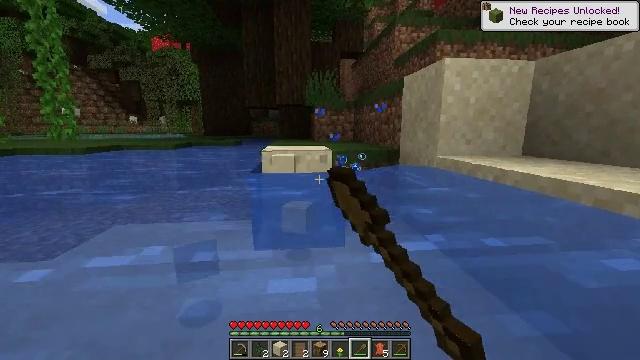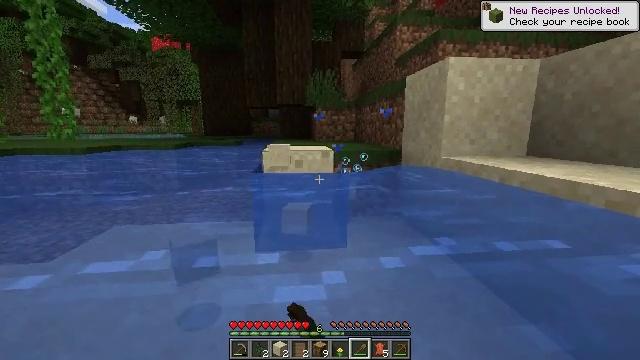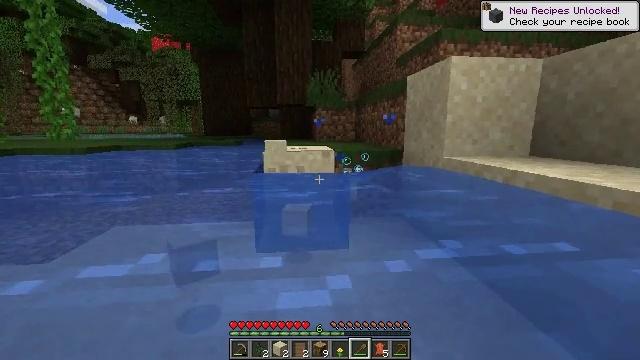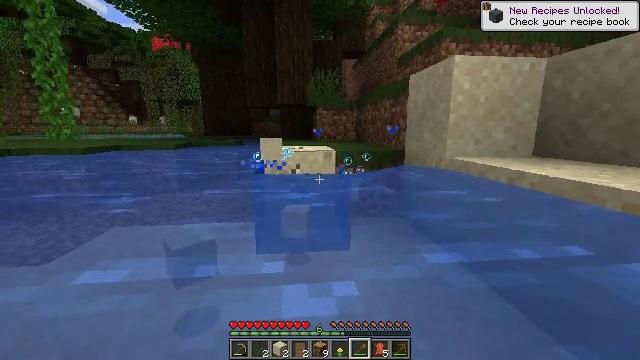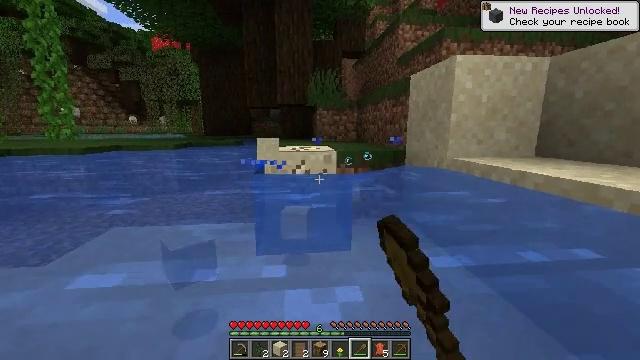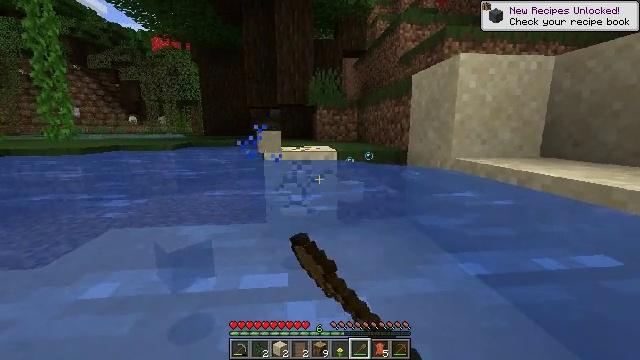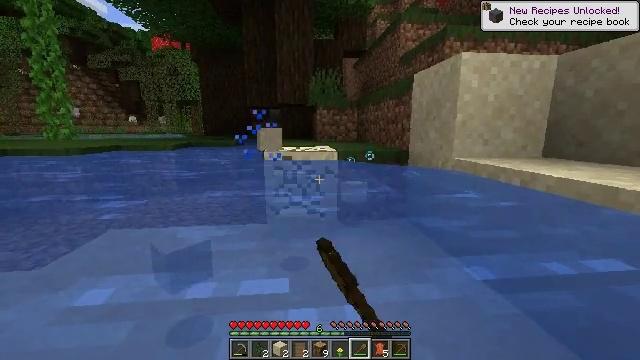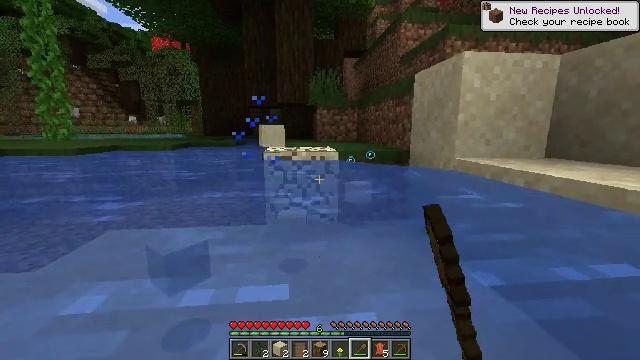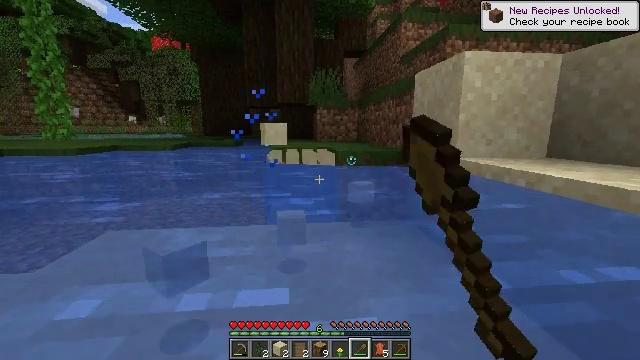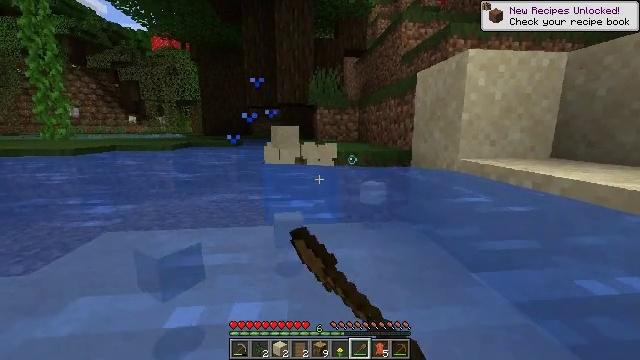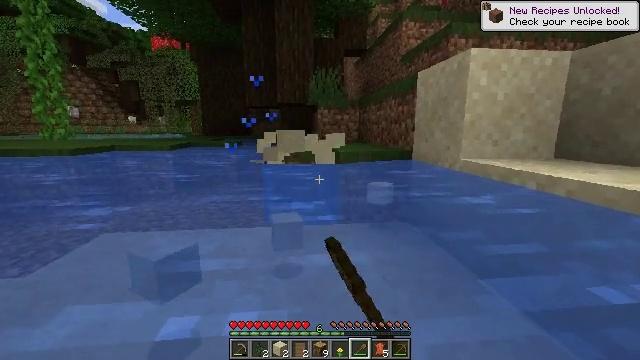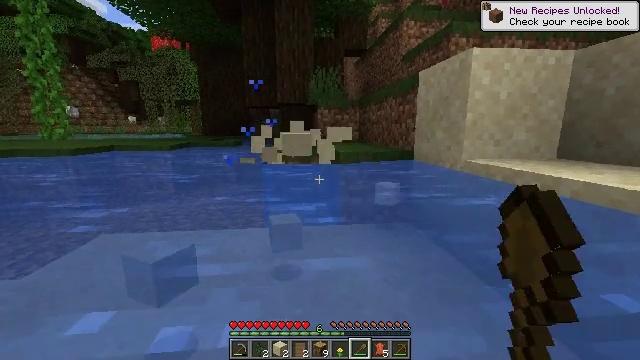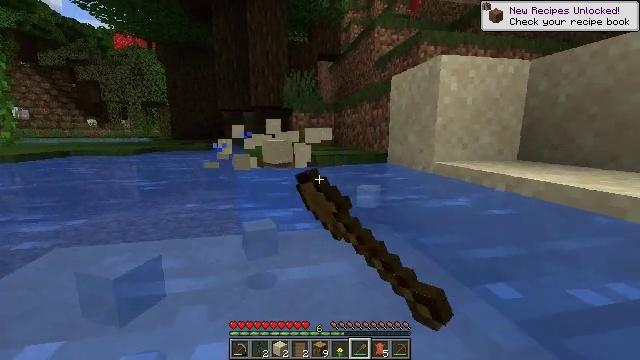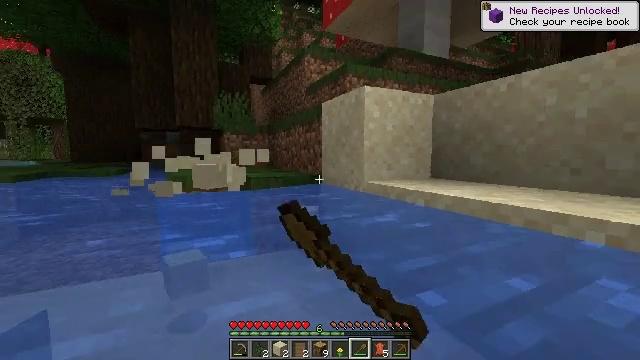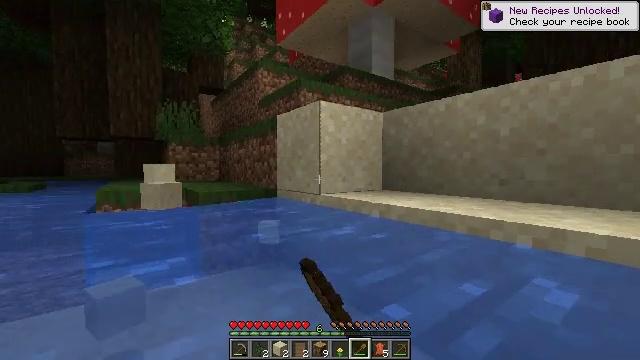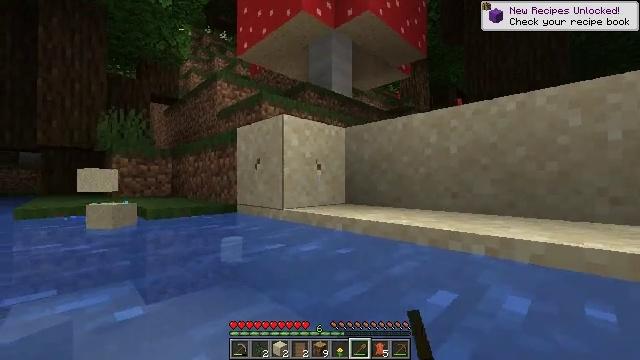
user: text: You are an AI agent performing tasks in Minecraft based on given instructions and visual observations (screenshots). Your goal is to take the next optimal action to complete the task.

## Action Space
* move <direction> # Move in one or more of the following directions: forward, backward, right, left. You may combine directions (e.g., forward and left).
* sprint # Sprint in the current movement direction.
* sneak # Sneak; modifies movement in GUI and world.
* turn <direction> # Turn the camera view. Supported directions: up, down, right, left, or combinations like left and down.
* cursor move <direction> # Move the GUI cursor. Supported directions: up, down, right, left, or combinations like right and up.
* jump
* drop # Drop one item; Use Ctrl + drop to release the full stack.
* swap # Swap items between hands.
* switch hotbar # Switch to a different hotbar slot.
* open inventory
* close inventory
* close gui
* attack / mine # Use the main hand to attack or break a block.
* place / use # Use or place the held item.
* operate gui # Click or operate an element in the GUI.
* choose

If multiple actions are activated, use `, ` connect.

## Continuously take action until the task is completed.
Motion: motion action
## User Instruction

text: Dig up some sand.
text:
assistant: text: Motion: move forward, sneak, attack / mine
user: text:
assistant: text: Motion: move forward, sneak, attack / mine
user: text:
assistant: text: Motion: move forward, sneak, attack / mine
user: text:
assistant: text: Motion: move forward, sneak, attack / mine
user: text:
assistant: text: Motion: move forward, sneak, attack / mine
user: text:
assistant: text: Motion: move forward, sneak, attack / mine
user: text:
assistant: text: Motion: move forward, sneak, attack / mine
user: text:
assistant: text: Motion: move forward, sneak, attack / mine
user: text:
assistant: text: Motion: move forward, sneak, attack / mine
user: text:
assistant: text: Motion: move forward, sneak, attack / mine
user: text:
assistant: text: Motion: move forward, sneak, attack / mine
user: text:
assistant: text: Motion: move forward, sneak, turn right, attack / mine
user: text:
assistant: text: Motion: move forward and move left, sneak, turn right and up, attack / mine
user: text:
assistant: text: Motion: move forward and move left, sneak, turn right and up, attack / mine
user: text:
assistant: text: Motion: move forward and move left, sneak, turn right and up, attack / mine
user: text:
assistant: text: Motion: move forward and move left, sneak, attack / mine
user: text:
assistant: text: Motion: move forward and move left, sneak, attack / mine
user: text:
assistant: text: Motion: move forward and move left, sneak, attack / mine
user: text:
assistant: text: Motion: move forward and move left, sneak, attack / mine
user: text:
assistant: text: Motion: move forward and move left, sneak, attack / mine
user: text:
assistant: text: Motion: move forward and move left, sneak, attack / mine
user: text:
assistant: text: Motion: move forward and move left, sneak, attack / mine
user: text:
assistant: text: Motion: move forward and move left, sneak, attack / mine
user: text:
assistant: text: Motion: move forward and move left, sneak, attack / mine
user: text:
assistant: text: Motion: move forward and move left, sneak, attack / mine
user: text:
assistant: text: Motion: move forward and move left, sneak, attack / mine
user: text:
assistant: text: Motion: move forward and move left, sneak, attack / mine
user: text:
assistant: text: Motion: move forward and move left, sneak, turn down, attack / mine
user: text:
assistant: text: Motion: move forward and move left, sneak, turn down, attack / mine
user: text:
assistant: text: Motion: move forward and move left, sneak, turn down, attack / mine